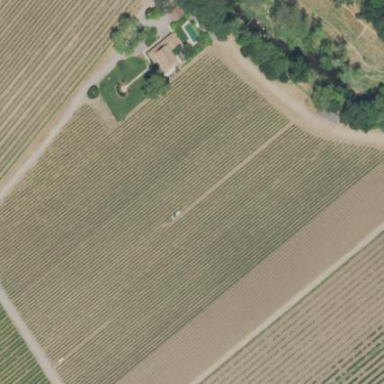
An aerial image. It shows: Vineyard where grapes are grown.